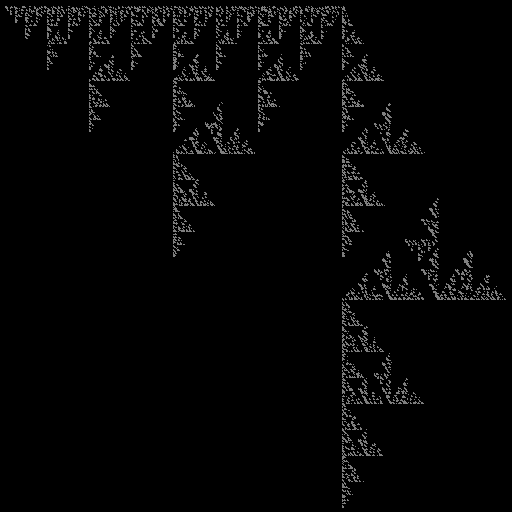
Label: binary